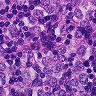
Metastatic tissue present: yes